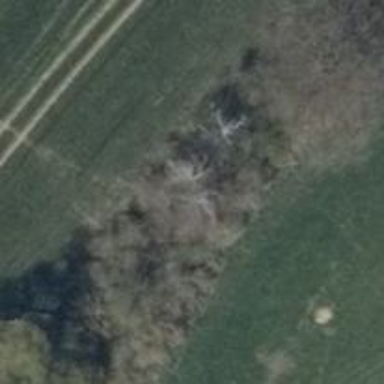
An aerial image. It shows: Row of trees in natural setting.